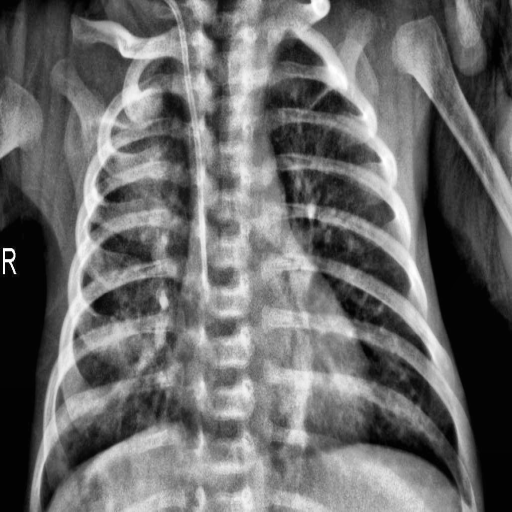
Finding: PNEUMONIA